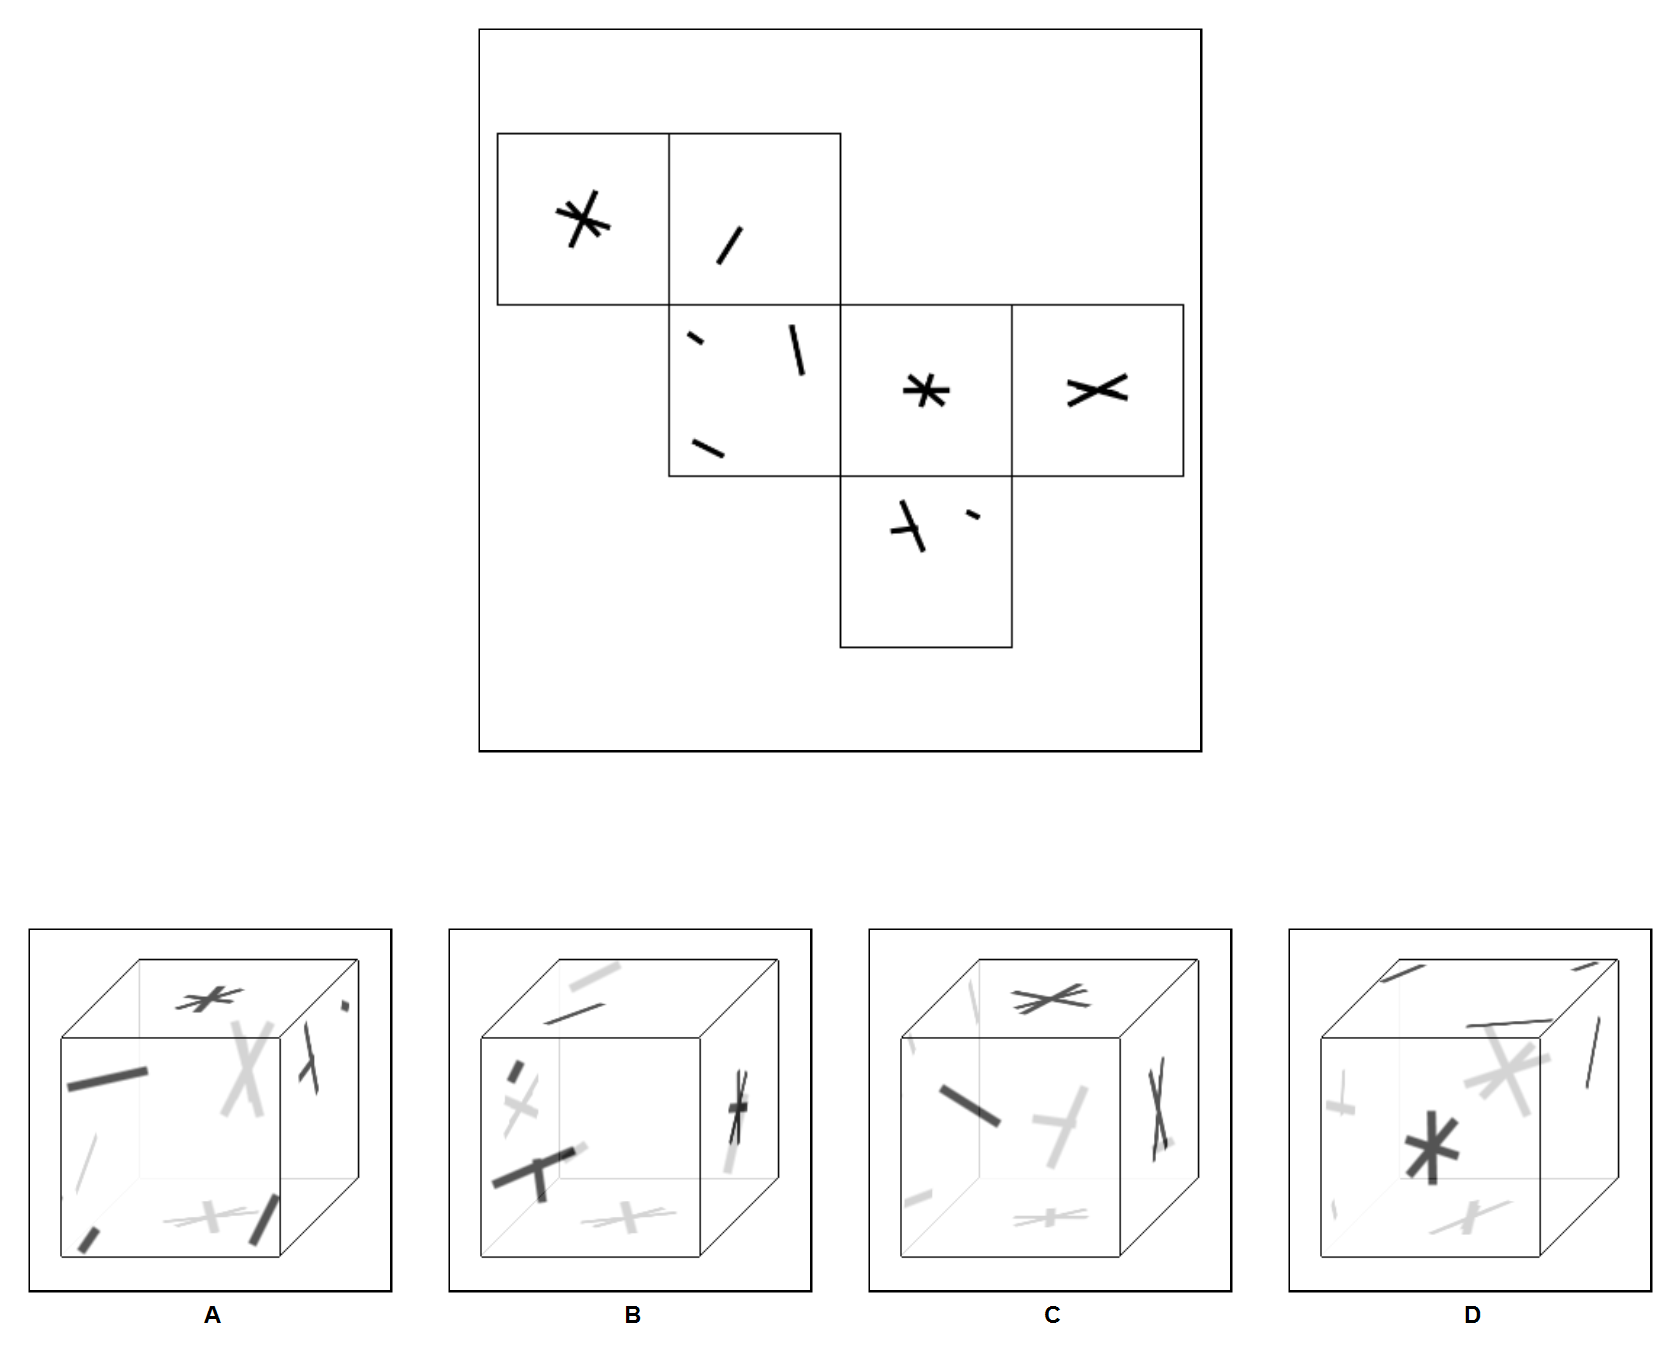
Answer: B